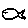
Label: fish